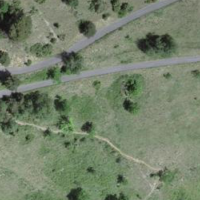
EUNIS habitat code: 32
Species observed at this site:
Oecanthus pellucens
Scolia hirta
Jasione montana
Lysandra bellargus
Satyrus ferula
Parnassius apollo